Question: I have one table. It contains 34mln rows. When I tried "INSERT...SELECT..." SQL query via SQL SERVER MANAGEMENT STUDIO. Now I am trying to copy it using SSIS. How to copy data of table into different other tables?
This is relational schema where I want to divide parts by columns and insert into these tables.

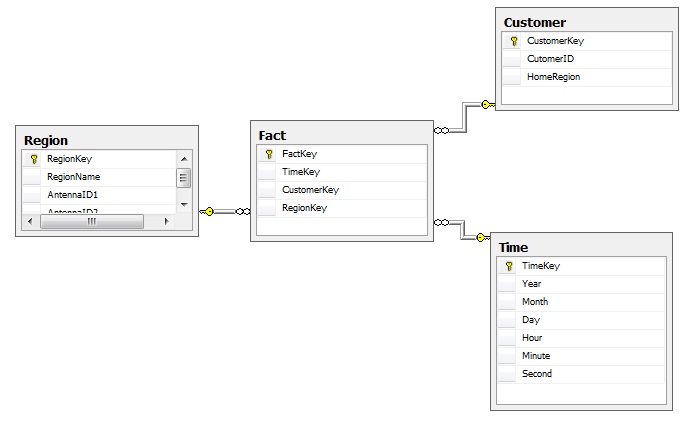
Answer: Just briefing, Cerate a SSIS Package. Which flows like follow
- - - - - - - -